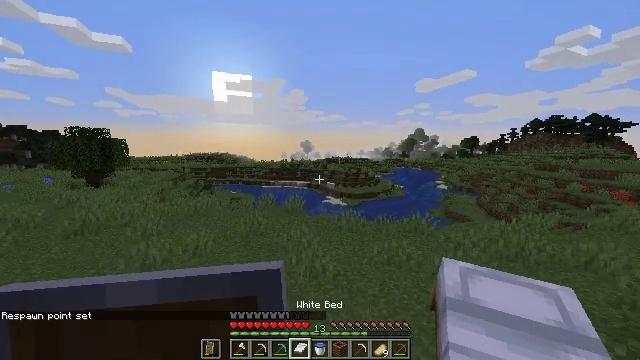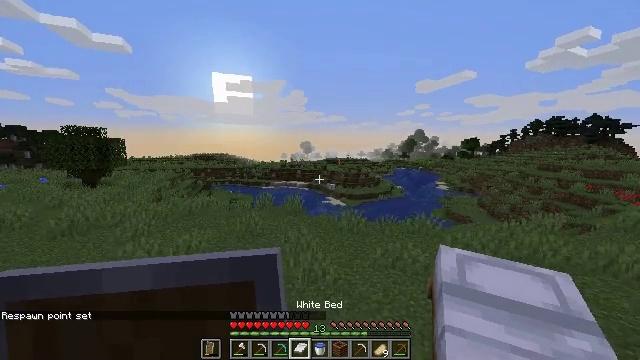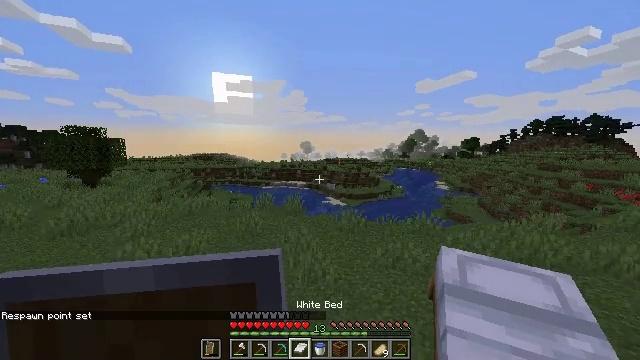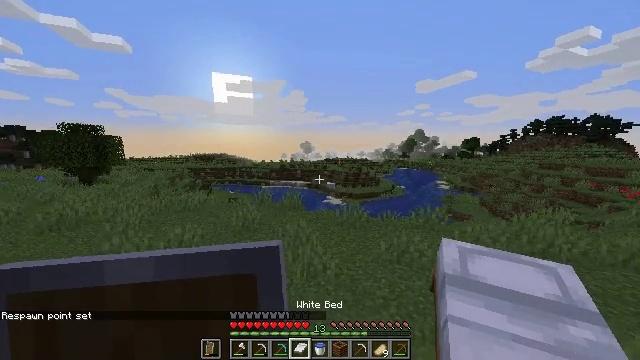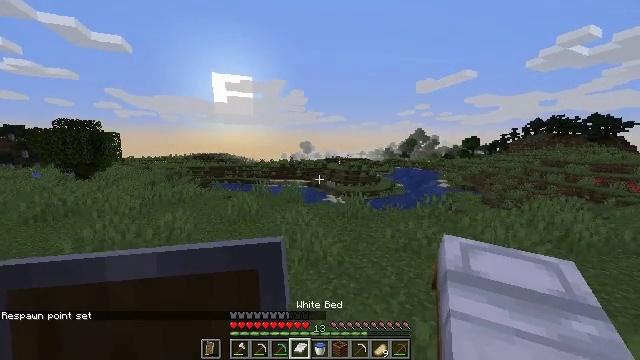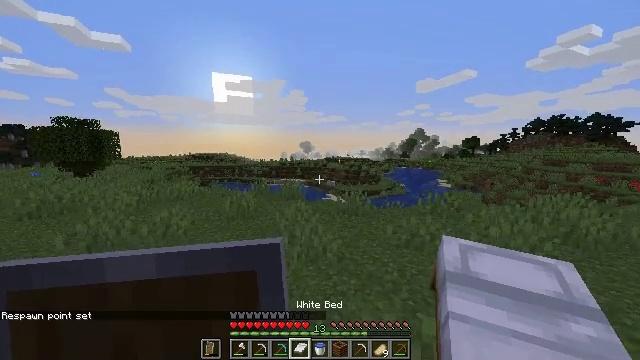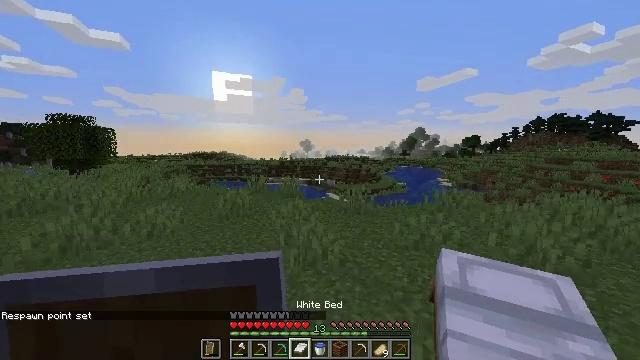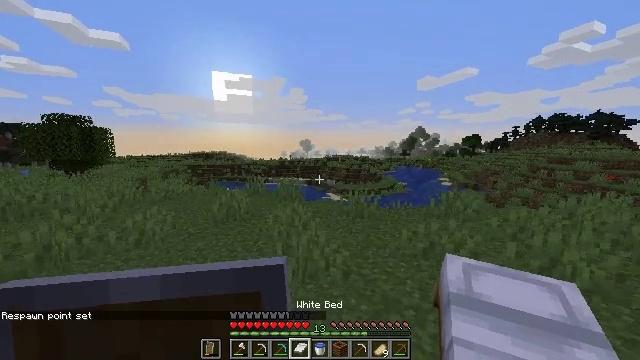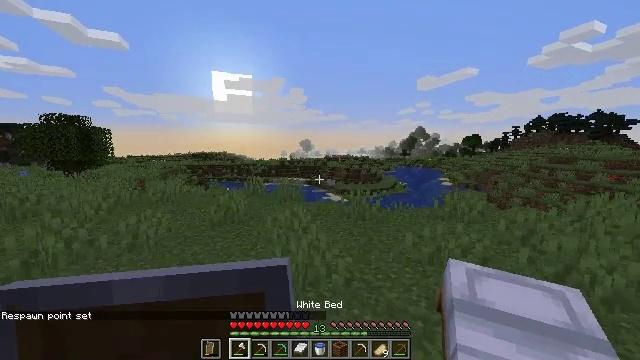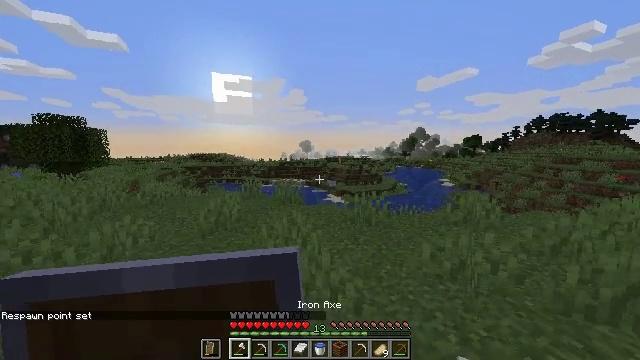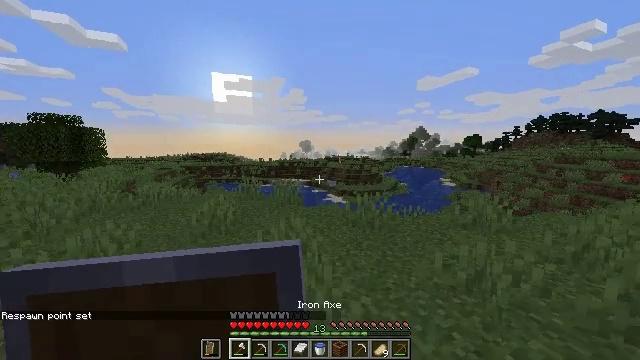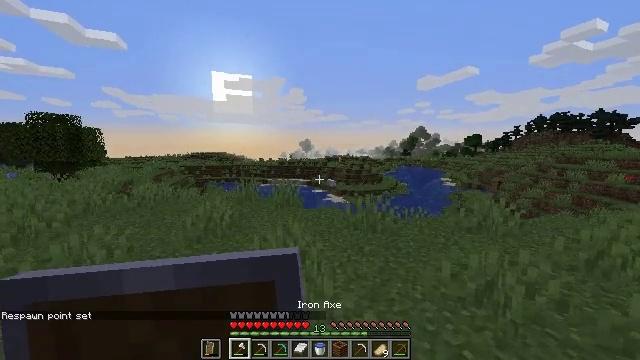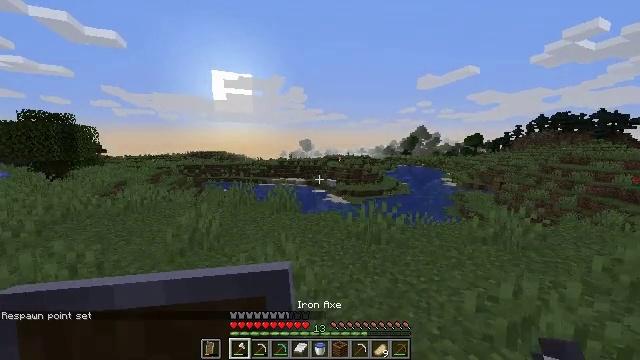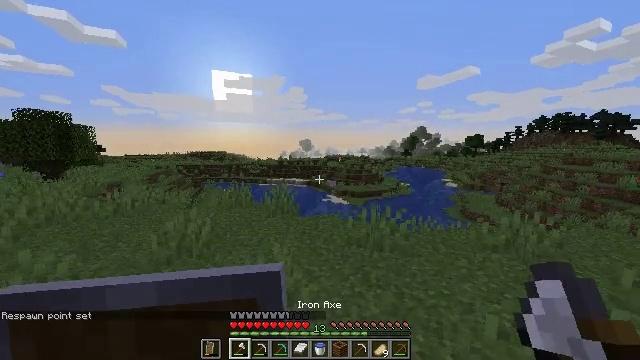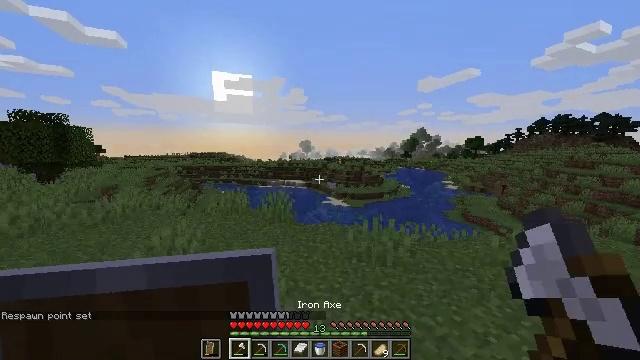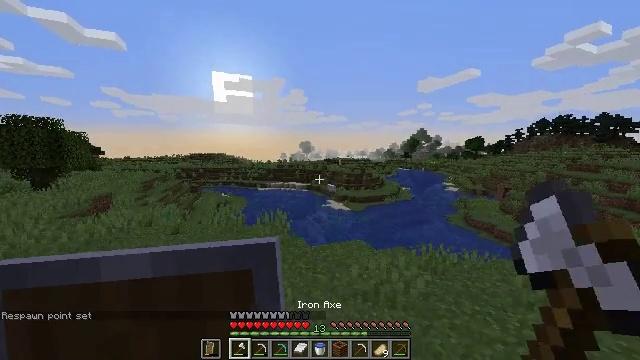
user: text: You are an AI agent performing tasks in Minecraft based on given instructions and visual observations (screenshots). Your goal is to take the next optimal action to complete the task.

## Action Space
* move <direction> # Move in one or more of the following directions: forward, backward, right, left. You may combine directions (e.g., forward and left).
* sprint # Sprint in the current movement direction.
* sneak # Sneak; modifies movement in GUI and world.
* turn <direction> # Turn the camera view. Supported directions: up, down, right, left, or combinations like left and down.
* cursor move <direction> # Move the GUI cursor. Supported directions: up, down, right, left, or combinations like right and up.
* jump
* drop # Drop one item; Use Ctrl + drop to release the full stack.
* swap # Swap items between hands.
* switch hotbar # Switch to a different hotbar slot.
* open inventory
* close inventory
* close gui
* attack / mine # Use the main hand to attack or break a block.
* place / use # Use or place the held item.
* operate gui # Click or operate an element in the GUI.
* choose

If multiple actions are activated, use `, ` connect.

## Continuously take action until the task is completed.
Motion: motion action
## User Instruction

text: Mine the sugar cane near rivers.
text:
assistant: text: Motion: move forward, sprint
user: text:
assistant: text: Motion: move forward
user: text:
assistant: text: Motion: move forward
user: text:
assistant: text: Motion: move forward
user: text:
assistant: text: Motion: move forward
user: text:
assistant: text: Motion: move forward
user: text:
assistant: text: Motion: move forward
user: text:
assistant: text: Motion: move forward, switch to hotbar 1
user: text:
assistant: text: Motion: move forward, switch to hotbar 1
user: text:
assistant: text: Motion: move forward, switch to hotbar 1
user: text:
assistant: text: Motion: move forward
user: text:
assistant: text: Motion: move forward
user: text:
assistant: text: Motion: move forward
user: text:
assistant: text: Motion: move forward, jump
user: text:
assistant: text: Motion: move forward, sprint, jump
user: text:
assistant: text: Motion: move forward, sprint, jump
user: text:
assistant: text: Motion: move forward, sprint, jump
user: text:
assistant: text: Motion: move forward, sprint, turn left and down, jump
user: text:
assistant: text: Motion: move forward, sprint, turn left and down, jump
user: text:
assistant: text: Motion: move forward, sprint, turn left and down, jump
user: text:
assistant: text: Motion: move forward, sprint, turn left, jump
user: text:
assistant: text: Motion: move forward, sprint, turn left, jump
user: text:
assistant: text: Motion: move forward, sprint, jump
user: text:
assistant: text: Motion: move forward, sprint, jump
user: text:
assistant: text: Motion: move forward, sprint, turn left, jump
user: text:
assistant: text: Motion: move forward and move left, sprint, turn left and down, jump
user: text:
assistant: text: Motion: move forward and move left, sprint, turn left, jump
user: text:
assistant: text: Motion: move forward and move left, sprint, turn left and up, jump
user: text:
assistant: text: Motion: move forward and move left, sprint, turn left and up, jump
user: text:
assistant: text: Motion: move forward and move left, sprint, jump